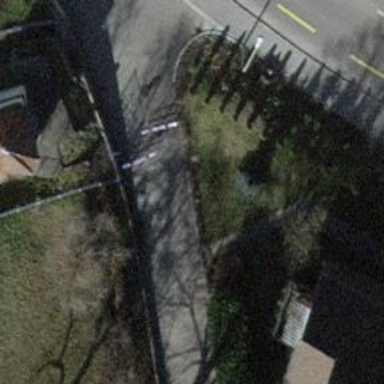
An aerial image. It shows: Cycle barrier.